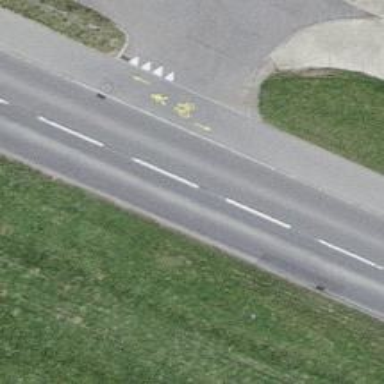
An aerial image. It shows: Secondary road with track for cycling on the left side.